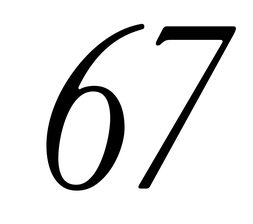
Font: InstrumentSerif-Italic